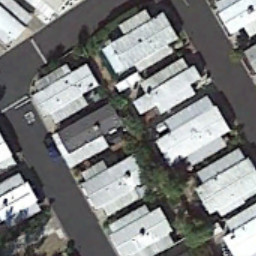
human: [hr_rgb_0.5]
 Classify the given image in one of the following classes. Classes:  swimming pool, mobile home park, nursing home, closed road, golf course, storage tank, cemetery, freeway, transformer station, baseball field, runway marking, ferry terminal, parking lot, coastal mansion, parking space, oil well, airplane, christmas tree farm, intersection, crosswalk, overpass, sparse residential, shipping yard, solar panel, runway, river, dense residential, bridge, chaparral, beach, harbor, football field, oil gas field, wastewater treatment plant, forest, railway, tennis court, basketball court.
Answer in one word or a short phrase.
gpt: mobile home park